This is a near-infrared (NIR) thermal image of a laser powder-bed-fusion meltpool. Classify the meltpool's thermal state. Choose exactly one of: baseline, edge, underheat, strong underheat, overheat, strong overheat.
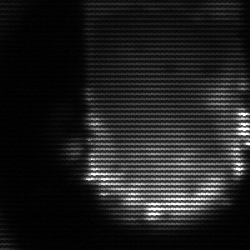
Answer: baseline